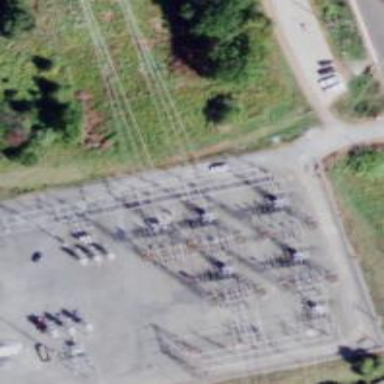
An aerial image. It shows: Switch used for power control.